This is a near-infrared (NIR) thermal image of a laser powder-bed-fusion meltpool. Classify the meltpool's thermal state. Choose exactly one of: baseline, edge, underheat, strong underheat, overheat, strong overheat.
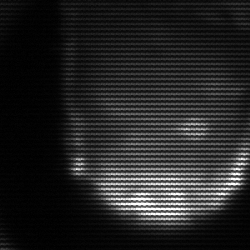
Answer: edge